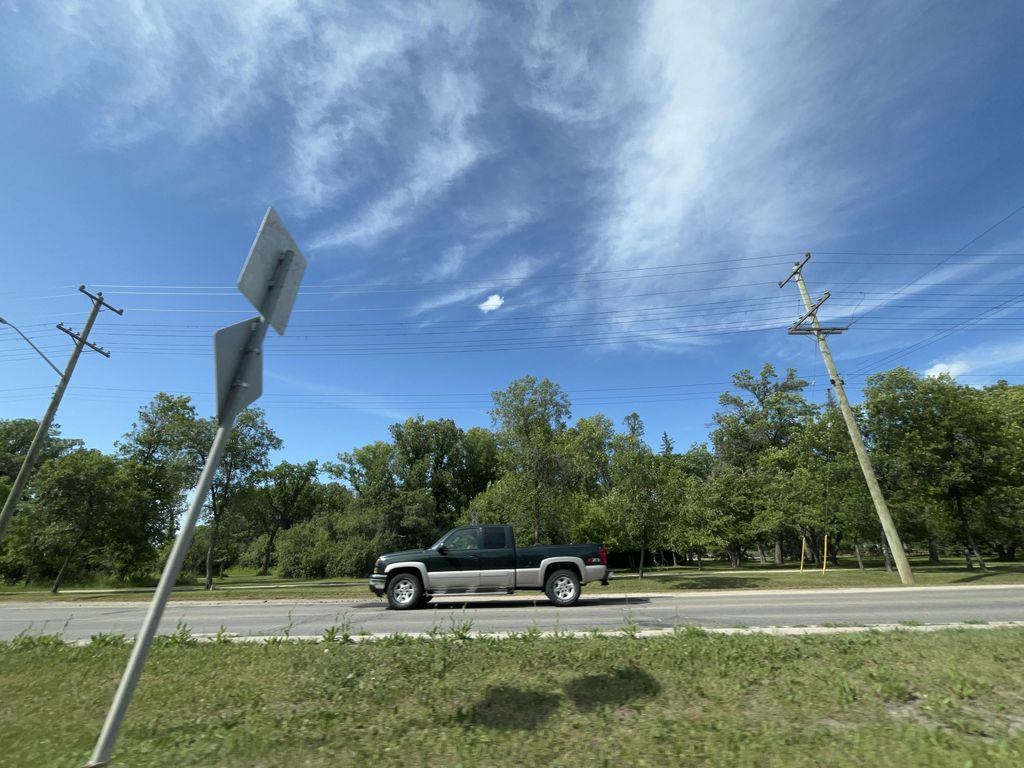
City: winnipeg